При увеличении силы тока напряжение на разрядном промежутке дугового разряда уменьшается, стремясь при больших значениях силы тока к некоторому постоянному значению. Электрическую дугу включили в сеть последовательно с некоторым балластным резистором. Вольт-амперная характеристика зависимости напряжения от тока такой цепи показана на рисунке.
Построить вольт-амперную характеристику дуги без балластного резистора.
Используя полученную вольт-амперную характеристику дуги, определить максимальное сопротивление балластного резистора, при котором дуга может гореть при напряжении источника $U_{0}=85~В$.
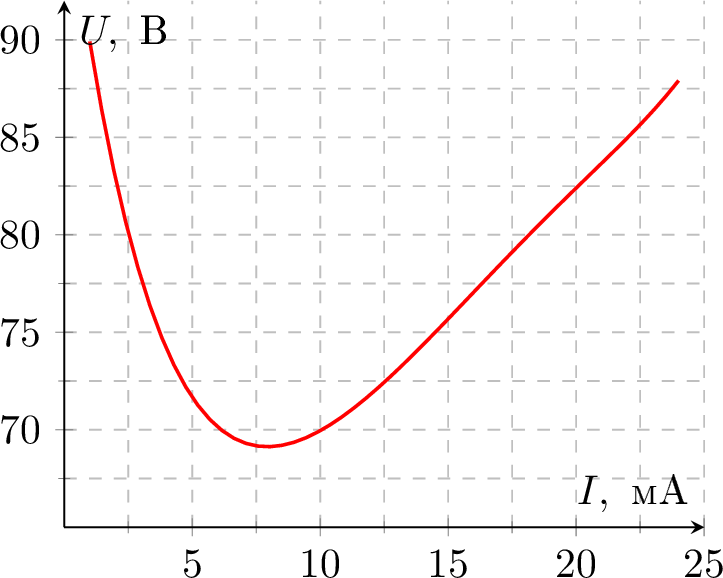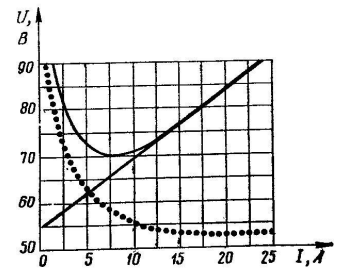
Построить вольт-амперную характеристику дуги без балластного резистора.

Используя полученную вольт-амперную характеристику дуги, определить максимальное сопротивление балластного резистора, при котором дуга может гореть при напряжении источника $U_{0}=85~В$.
Ответ: $$ R_{\max } \approx 5~Ом. $$
Темы:
T, Электричество, Цепи, Нелинейный элемент, Всероссийские, Цепь с резистором